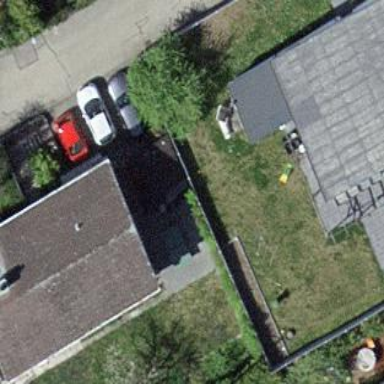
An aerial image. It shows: Simple house.